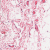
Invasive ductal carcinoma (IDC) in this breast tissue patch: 0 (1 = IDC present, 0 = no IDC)